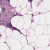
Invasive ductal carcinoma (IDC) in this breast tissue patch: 0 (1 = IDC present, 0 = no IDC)